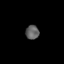
Tissue: skin
Cell type: Epithelial cells
Senescence score: 0.2693
Nuclear area (px): 186
Mean DAPI intensity: 96.484